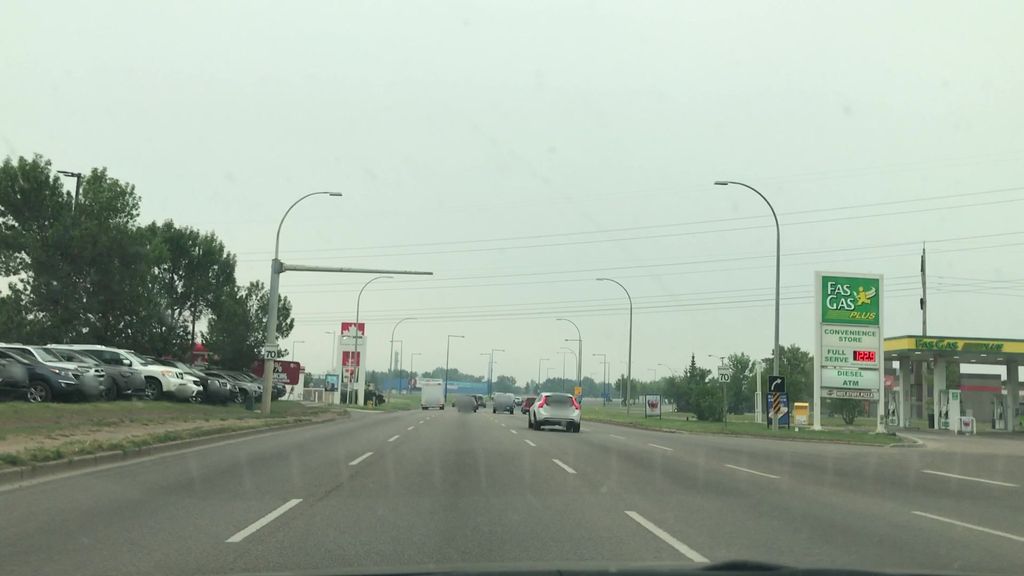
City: edmonton